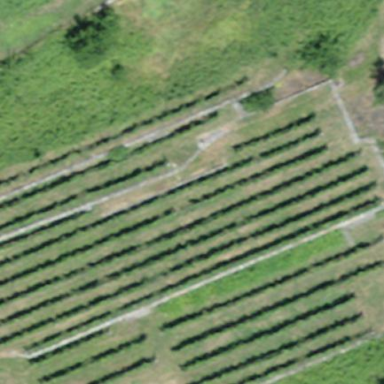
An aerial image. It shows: Vineyard where grapes are grown.